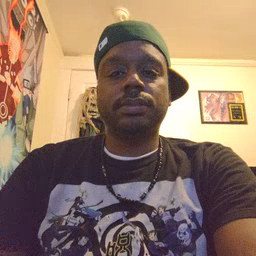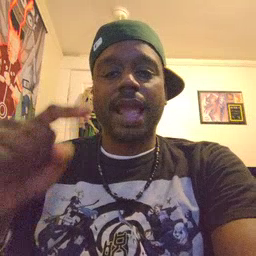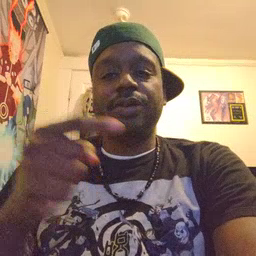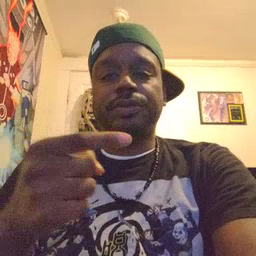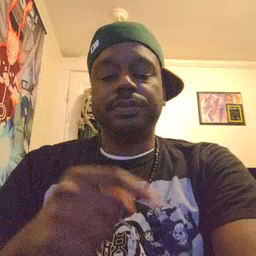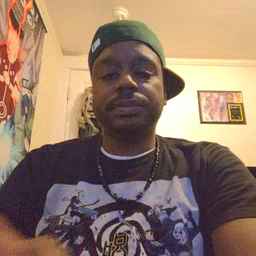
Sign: owie